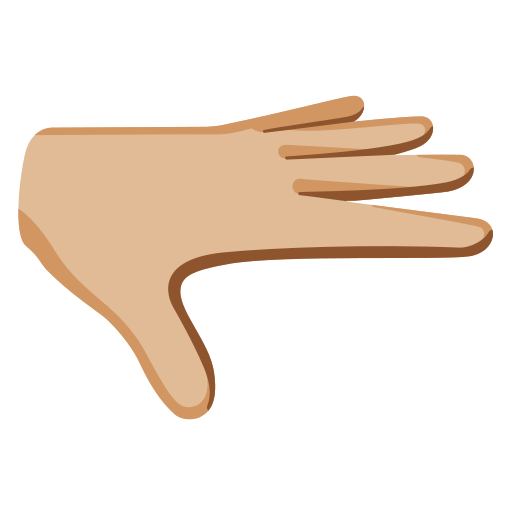
Emoji: 🫳🏼